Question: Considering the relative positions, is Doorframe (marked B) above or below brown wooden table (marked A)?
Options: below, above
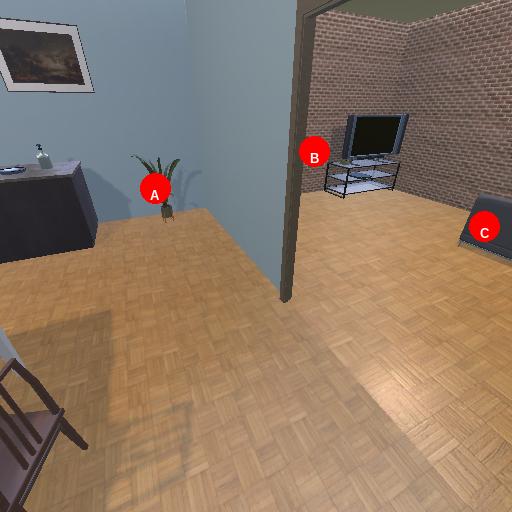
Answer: below